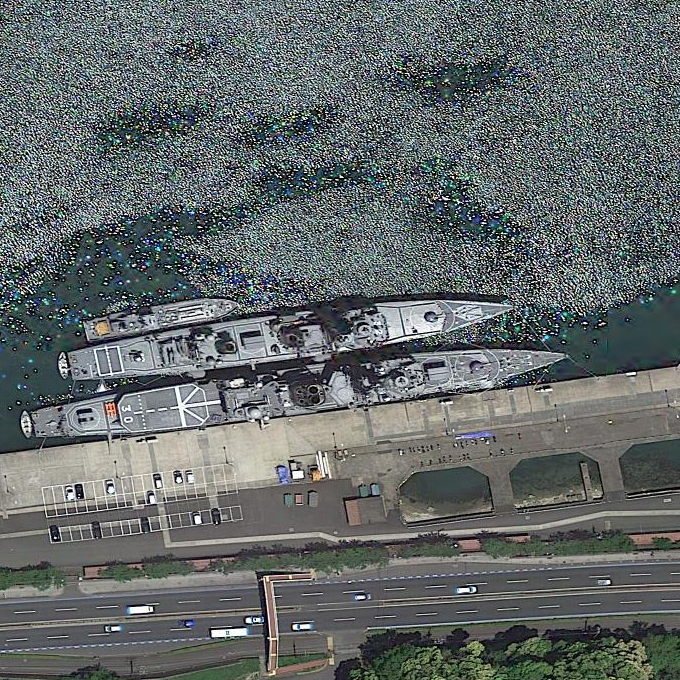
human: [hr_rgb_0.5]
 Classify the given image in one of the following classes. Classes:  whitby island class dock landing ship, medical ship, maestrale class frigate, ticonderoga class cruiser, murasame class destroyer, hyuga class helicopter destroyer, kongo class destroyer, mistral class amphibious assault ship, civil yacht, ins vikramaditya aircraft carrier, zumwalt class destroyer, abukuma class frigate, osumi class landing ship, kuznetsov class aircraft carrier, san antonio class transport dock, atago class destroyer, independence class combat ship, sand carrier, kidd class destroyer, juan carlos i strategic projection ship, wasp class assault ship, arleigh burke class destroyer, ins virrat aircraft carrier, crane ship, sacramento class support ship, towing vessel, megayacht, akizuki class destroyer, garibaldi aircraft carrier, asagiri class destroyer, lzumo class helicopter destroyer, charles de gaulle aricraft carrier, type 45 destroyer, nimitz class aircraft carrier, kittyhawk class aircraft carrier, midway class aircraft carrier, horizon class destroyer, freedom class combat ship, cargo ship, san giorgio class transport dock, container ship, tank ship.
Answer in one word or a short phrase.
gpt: Abukuma class frigate